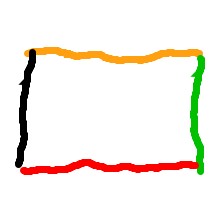
Shape: rectangle